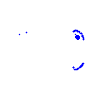
Particle: electron